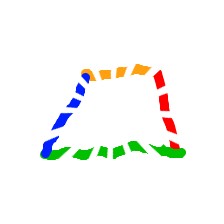
Shape: trapezoid